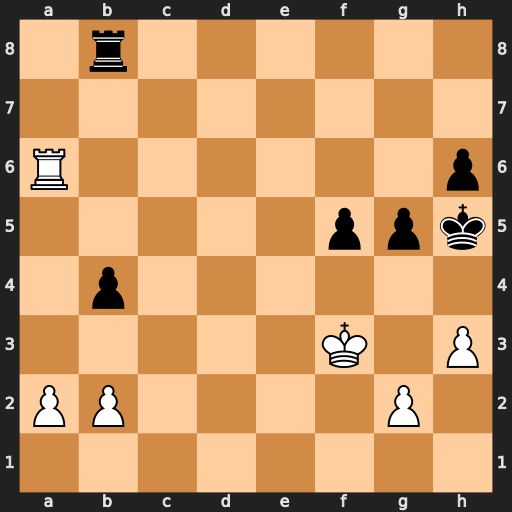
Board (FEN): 1r6/8/R6p/5ppk/1p6/5K1P/PP4P1/8
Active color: w
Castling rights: -
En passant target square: -
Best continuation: g4+ fxg4+ hxg4+ Kh4 Rxh6#